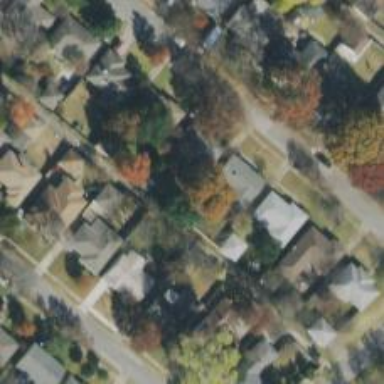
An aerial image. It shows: Alley classified as service road.